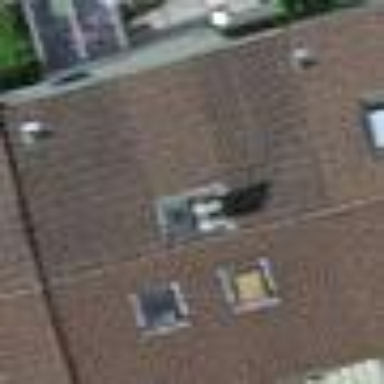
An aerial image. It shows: Terrace building.